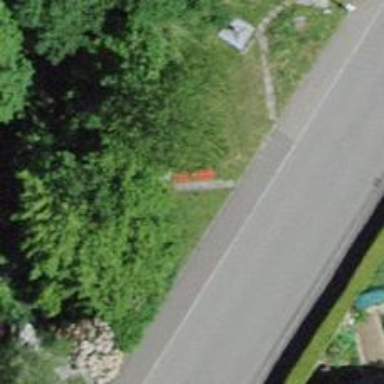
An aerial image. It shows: Bench.